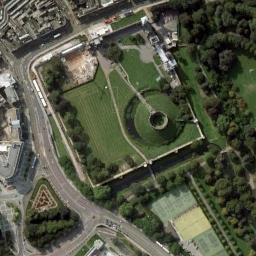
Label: palace